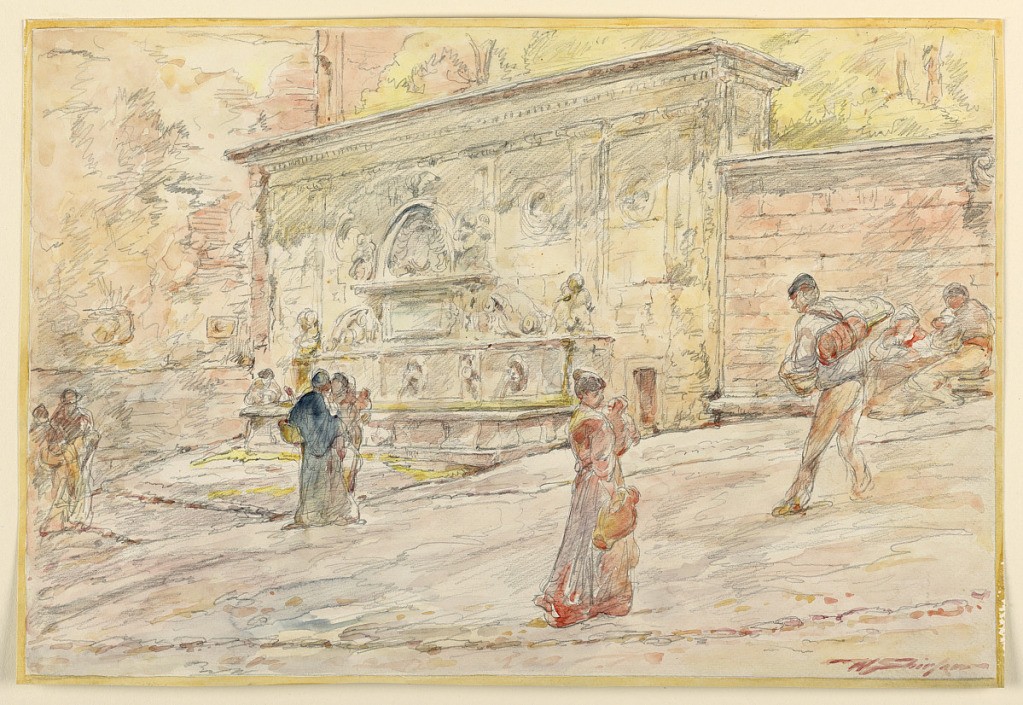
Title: A Large Fountain
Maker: Walter Shirlaw, American, b. Scotland, 1838–1909
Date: ca. 1885
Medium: Brush and watercolor, graphite on paper
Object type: Drawing
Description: A large fountain with figures in foreground.